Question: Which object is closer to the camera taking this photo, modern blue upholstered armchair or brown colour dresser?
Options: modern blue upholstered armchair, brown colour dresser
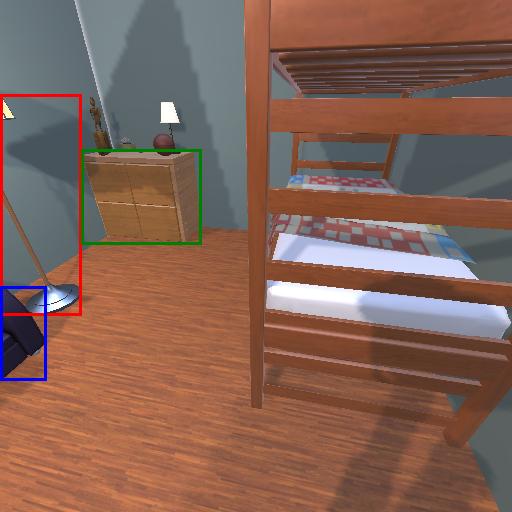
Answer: modern blue upholstered armchair